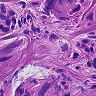
Metastatic tissue present: yes